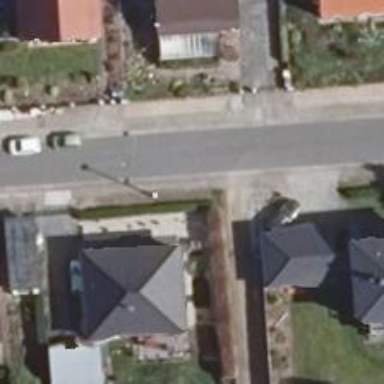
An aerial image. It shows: Paved driveway road for service purposes.